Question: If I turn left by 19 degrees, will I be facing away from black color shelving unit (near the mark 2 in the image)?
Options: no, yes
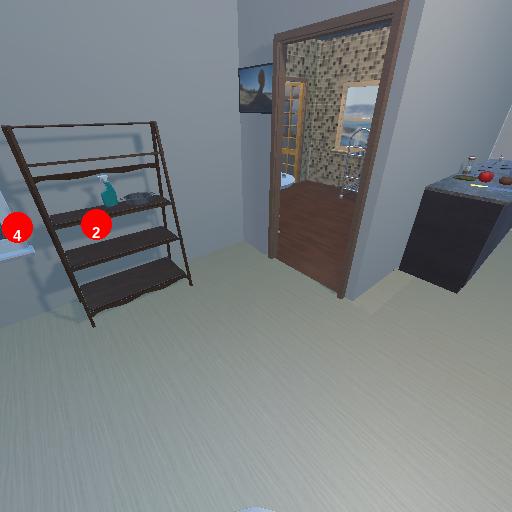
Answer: no